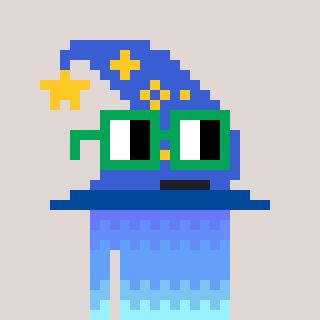
a pixel art character with square green glasses, a wizard hat-shaped head and a orange-colored body on a warm background